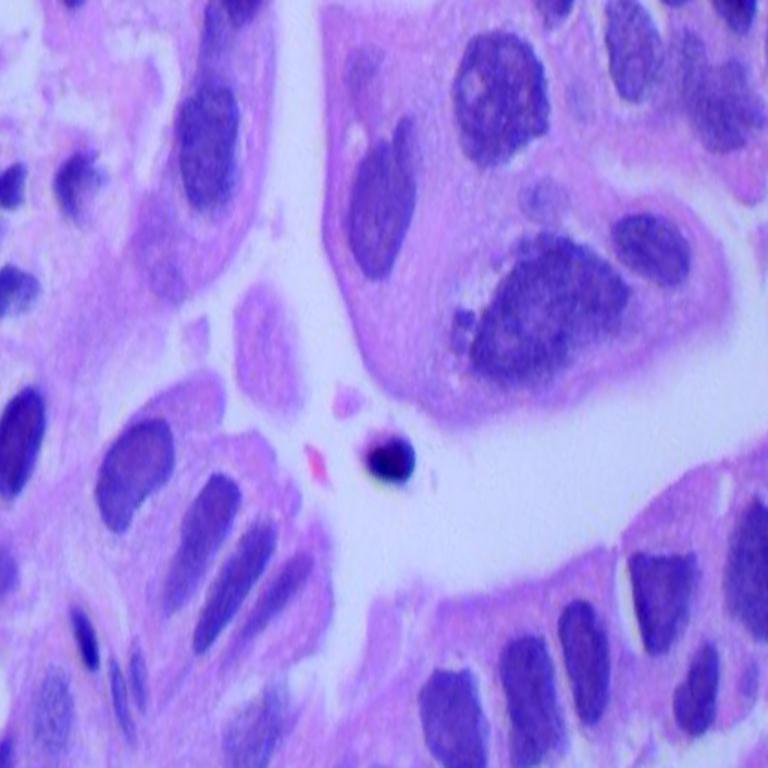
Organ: lung
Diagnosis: adenocarcinomas